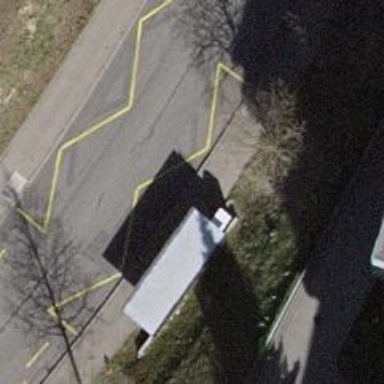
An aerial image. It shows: Platform for public transport. The platform is located by the road.